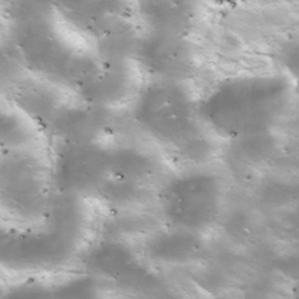
Label: non_frost